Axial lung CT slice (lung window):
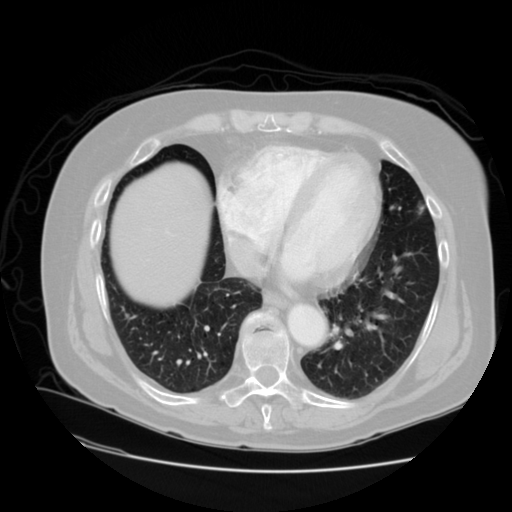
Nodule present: no